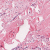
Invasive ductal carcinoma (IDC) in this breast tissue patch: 0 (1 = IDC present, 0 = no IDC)